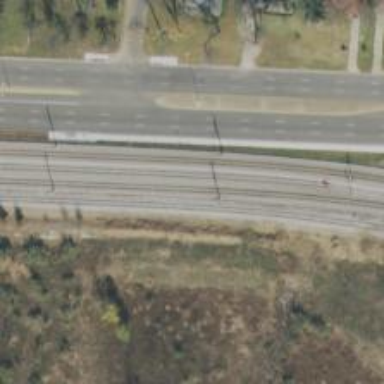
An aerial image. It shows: Light rail spur service with electrified contact line.